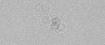
Label: camera_spot